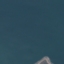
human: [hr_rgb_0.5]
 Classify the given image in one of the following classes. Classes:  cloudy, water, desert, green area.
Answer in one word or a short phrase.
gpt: water